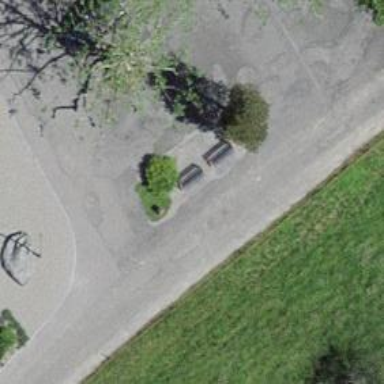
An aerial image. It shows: Black bench.